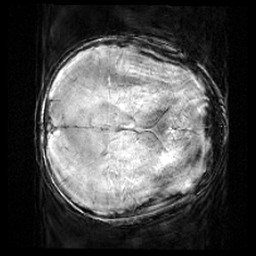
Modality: SWI
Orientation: axial
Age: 10
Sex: male
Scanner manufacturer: siemens
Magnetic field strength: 3 T
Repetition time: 0.027 s
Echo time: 0.02 s